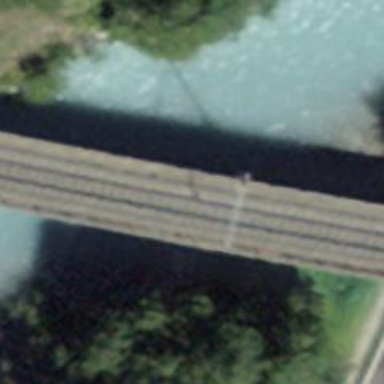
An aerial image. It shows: Narrow-gauge railway bridge with electrified tracks and single track passing over it.